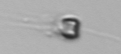
Label: Apedinella